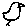
Label: bird